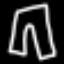
Label: pants